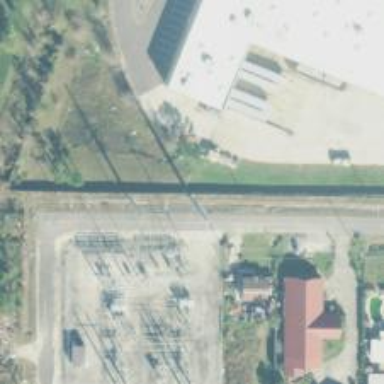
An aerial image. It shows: Power pole.